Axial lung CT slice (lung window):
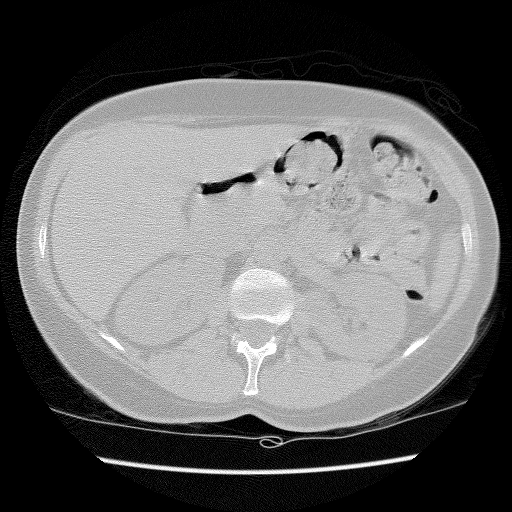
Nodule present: no